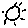
Label: sun